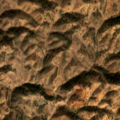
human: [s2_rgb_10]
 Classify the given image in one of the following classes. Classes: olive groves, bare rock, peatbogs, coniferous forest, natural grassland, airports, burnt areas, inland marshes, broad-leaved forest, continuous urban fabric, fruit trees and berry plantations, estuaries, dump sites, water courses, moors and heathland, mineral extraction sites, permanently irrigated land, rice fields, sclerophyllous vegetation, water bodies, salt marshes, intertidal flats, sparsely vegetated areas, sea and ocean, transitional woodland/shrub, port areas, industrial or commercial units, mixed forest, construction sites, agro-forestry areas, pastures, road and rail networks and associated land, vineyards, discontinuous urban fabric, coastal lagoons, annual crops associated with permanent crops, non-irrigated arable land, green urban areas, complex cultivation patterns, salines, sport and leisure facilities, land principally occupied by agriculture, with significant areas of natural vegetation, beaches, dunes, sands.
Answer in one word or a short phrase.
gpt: agro-forestry areas, transitional woodland/shrub